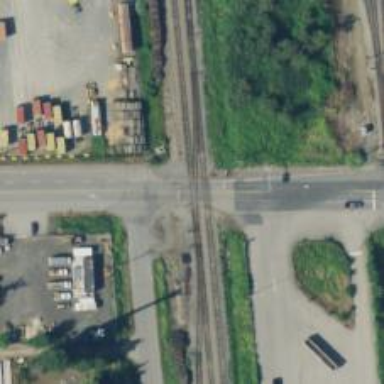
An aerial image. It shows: Railway siding with rails.